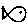
Label: fish